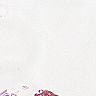
Metastatic tissue present: no